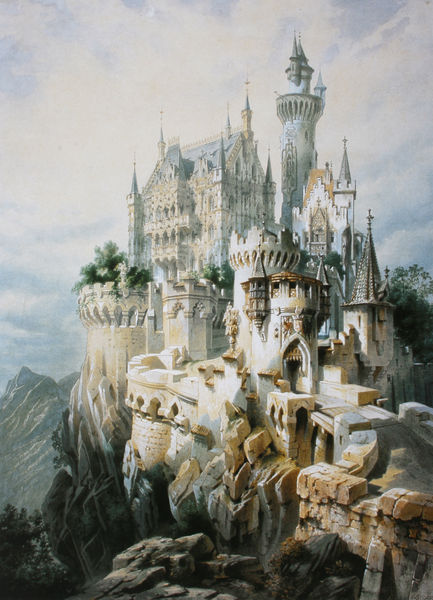
Titel: Vorprojekt für die Burg Falkenstein
Künstler: Christian Jank
Schlagwörter: baum, berg, blau, felsen, gemälde, gestein, himmel, schatten, weiß, wolken, bäume, grün, landschaft, ocker, abend, fenster, grau, hell, licht, strasse, anlage, dach, gebäude, haus, schloss, weg, beige, architektur, steine, porträt, brücke, büsche, sträucher, gold, spitzen, pflanzen, gotik, rosa, wald, turm, balkon, fahnen, aplen, berge, fels, gebirge, gipfel, dächer, mauer, dunst, nebel, hochgebirge, steil, romantik, spitz, tor, zinnen, balkone, klippe, eingang, erker, ruine, burg, höhe, bayern, kreuz, türmchen, türme, palast, alpen, festung, abbruch, abgrund, ritter, gemäuer, portal, wappen, kreuze, mauern, romantisch, mittelalter, märchen, fachwerk, auffahrt, etagen, geschosse, wetterfahne, zufahrt, gelblich, block, phantasie, mittelalterlich, ludwig, genirge, bewuchs, spitzdach, neogotisch, burganlage, ritterburg, ludwig ii, ludwig ii., märchenschloss, neuschwanstein, schloss neuschwanstein, irreal, könig ludwig, märchenhaft, verklärt, zinken, schwanstein, könig ludwig ii., füssen, hochaufragend, palast lichtenstein, phantstisch, wolken architektur, wolkken, rmantisch, fls, utopia, zeihbrücke